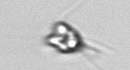
Label: Pyramimonas_longicauda